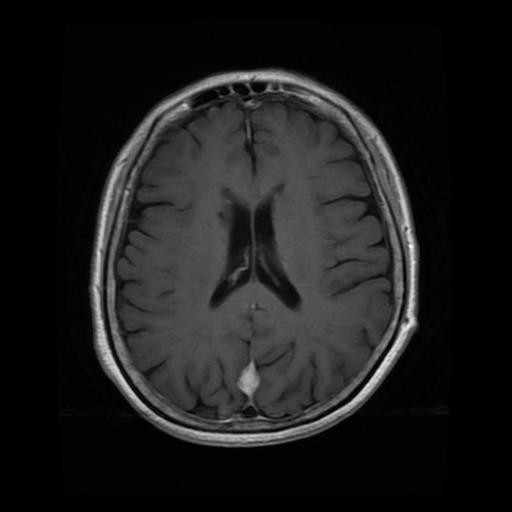
Label: meningioma